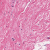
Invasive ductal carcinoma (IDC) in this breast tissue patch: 0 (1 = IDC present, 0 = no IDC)